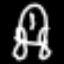
Label: frog